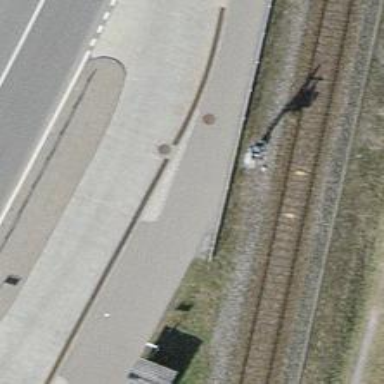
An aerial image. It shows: Platform for public transport with shelter.